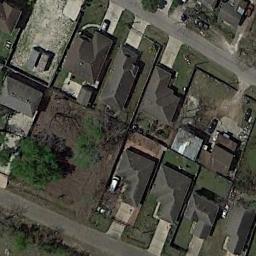
Label: residential